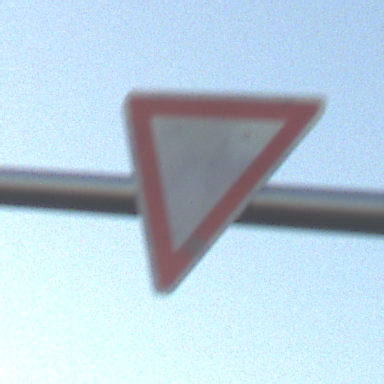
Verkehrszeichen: VorfahrtGewaehren
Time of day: SunriseSunset
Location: Outdoor (Nature)
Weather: Clear
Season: NotSpecified
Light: Natural